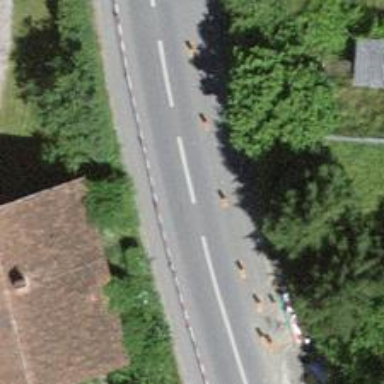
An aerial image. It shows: Unclassified road with asphalt surface.